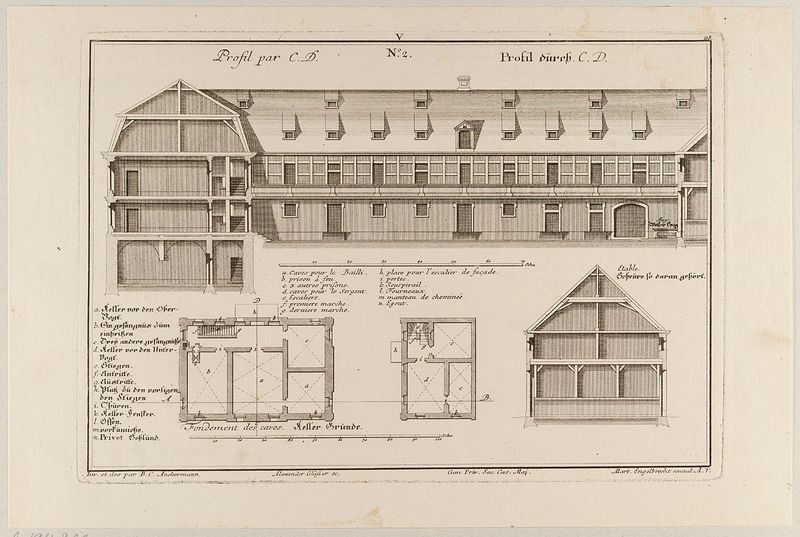
Titel: Profil des Hauses eines Bürgermeisters/Gerichtsvollziehers
Künstler: Martin Engelbrecht
Standort: Hamburg
Institution: Museum für Kunst und Gewerbe Hamburg
Schlagwörter: barock, papier, grafik, graphik, fotografie, photographie, druckgraphik, druckgrafik, radierung, entwurf, plan, grundriss, aufriss, wasserzeichen, reproduktionen, barockzeit, barockzeitalter, druckerzeugnisse, architekturdarstellungen, gebäudes, ornamentstich, vorlageblätter, grundrisshaus, druckgraphuk